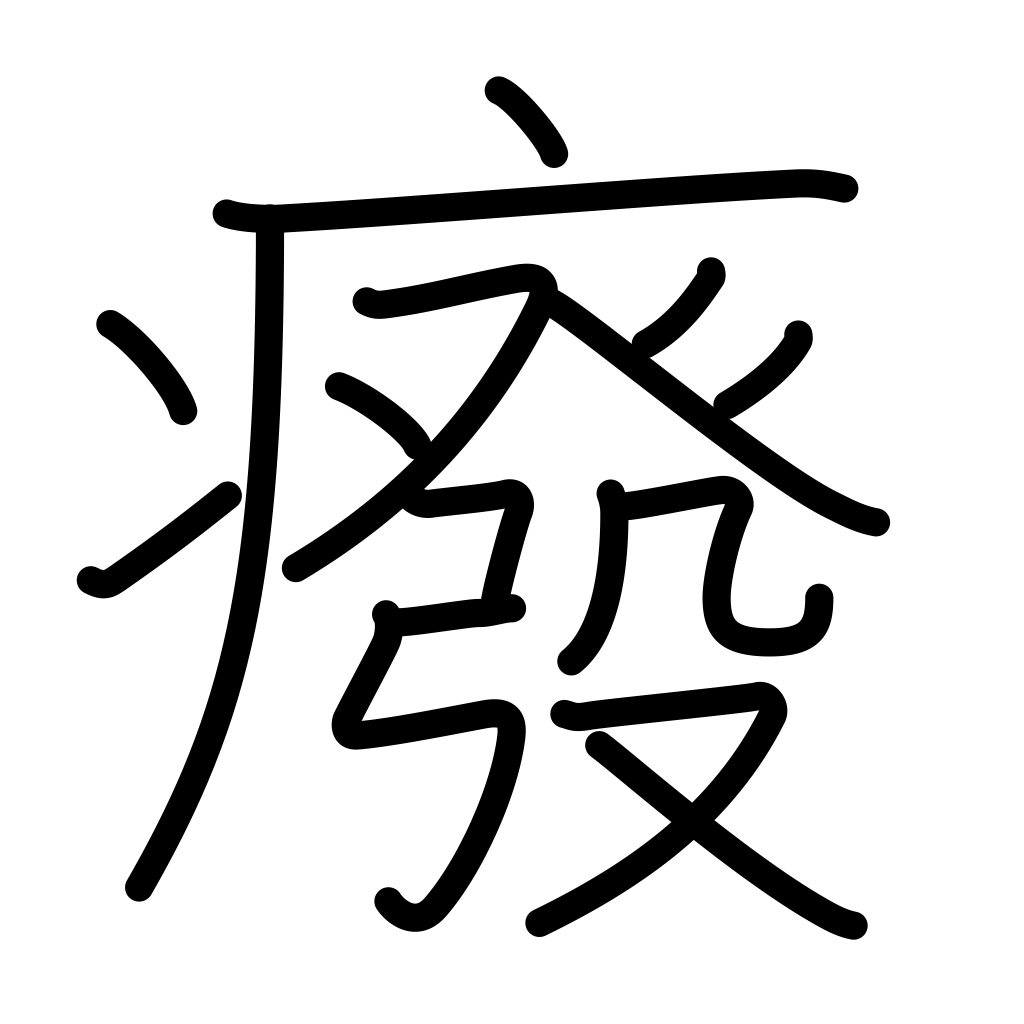
Meaning: chronic illness, getting crippled